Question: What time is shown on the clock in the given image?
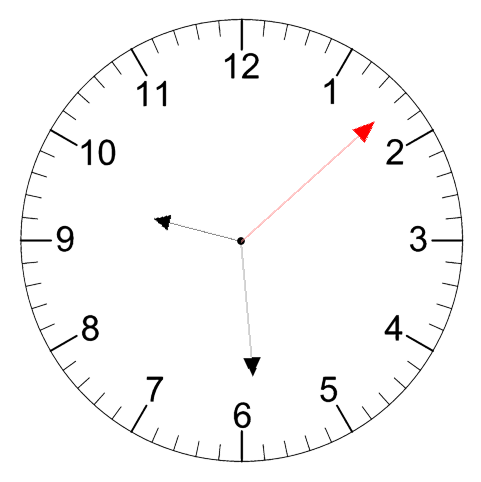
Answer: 09:29:08